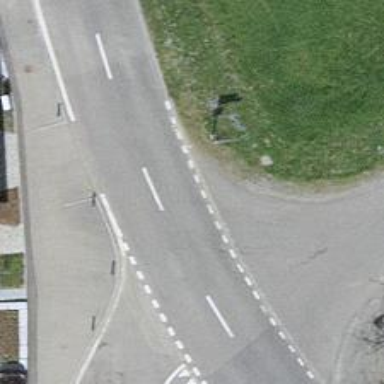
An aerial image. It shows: Tertiary road.